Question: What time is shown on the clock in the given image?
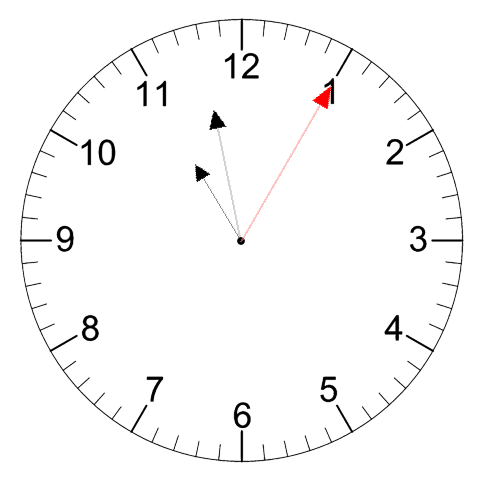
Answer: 10:58:05